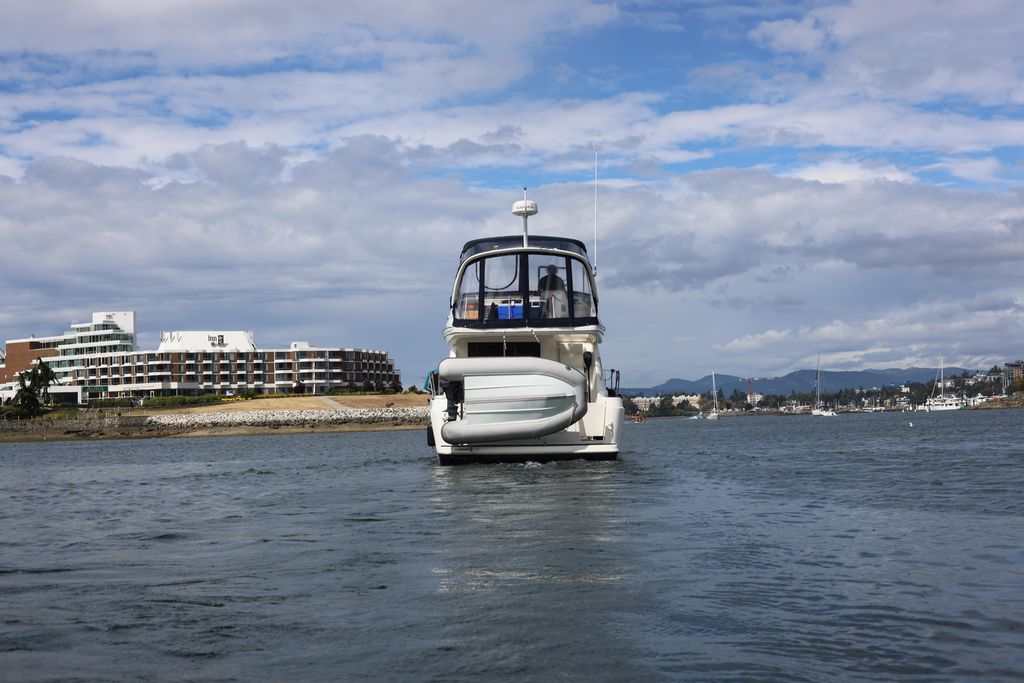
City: victoria